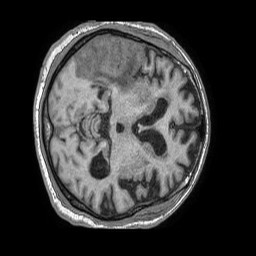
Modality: T1w
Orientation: axial
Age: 70
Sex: male
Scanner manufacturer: philips
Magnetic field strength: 1.5 T
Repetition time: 0.007729 s
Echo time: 0.003524 s